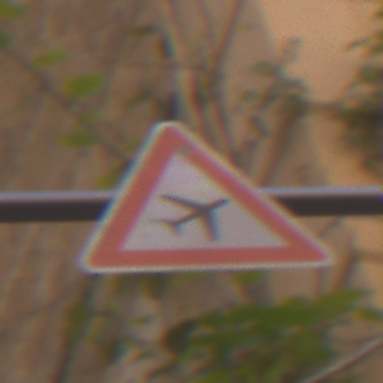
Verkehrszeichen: FlugbetriebLinks
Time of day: MorningAfternoon
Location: Outdoor (Urban)
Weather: Clear
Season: NotSpecified
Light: Natural